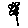
Label: flower